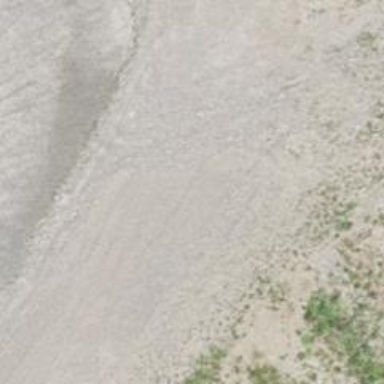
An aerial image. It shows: Gravel track with grade 2 quality.